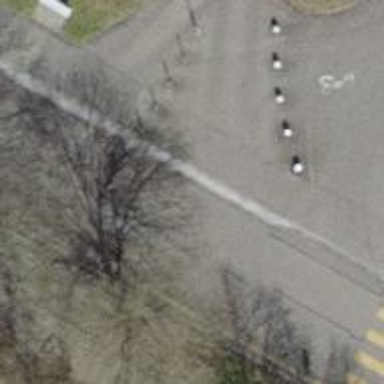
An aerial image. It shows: Unmarked crossing with traffic calming table on the road.